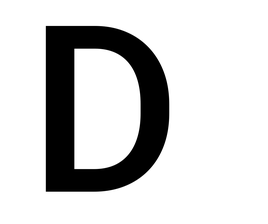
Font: Roboto_Medium